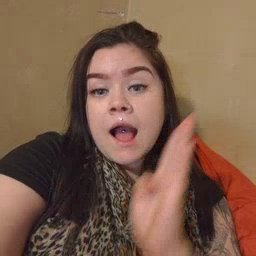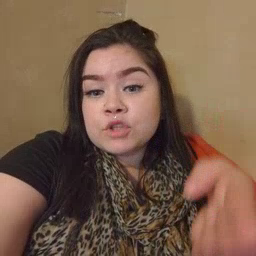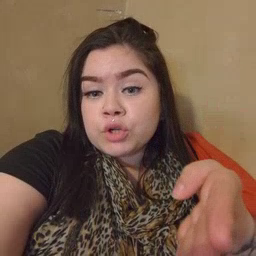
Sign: after